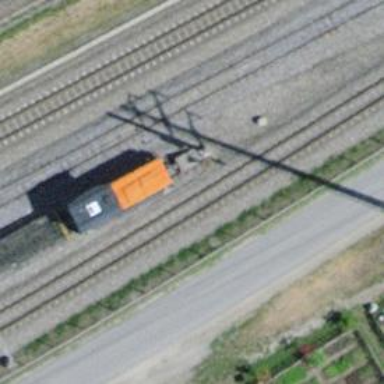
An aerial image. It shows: Railway buffer stop.